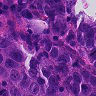
Metastatic tissue present: yes